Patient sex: M
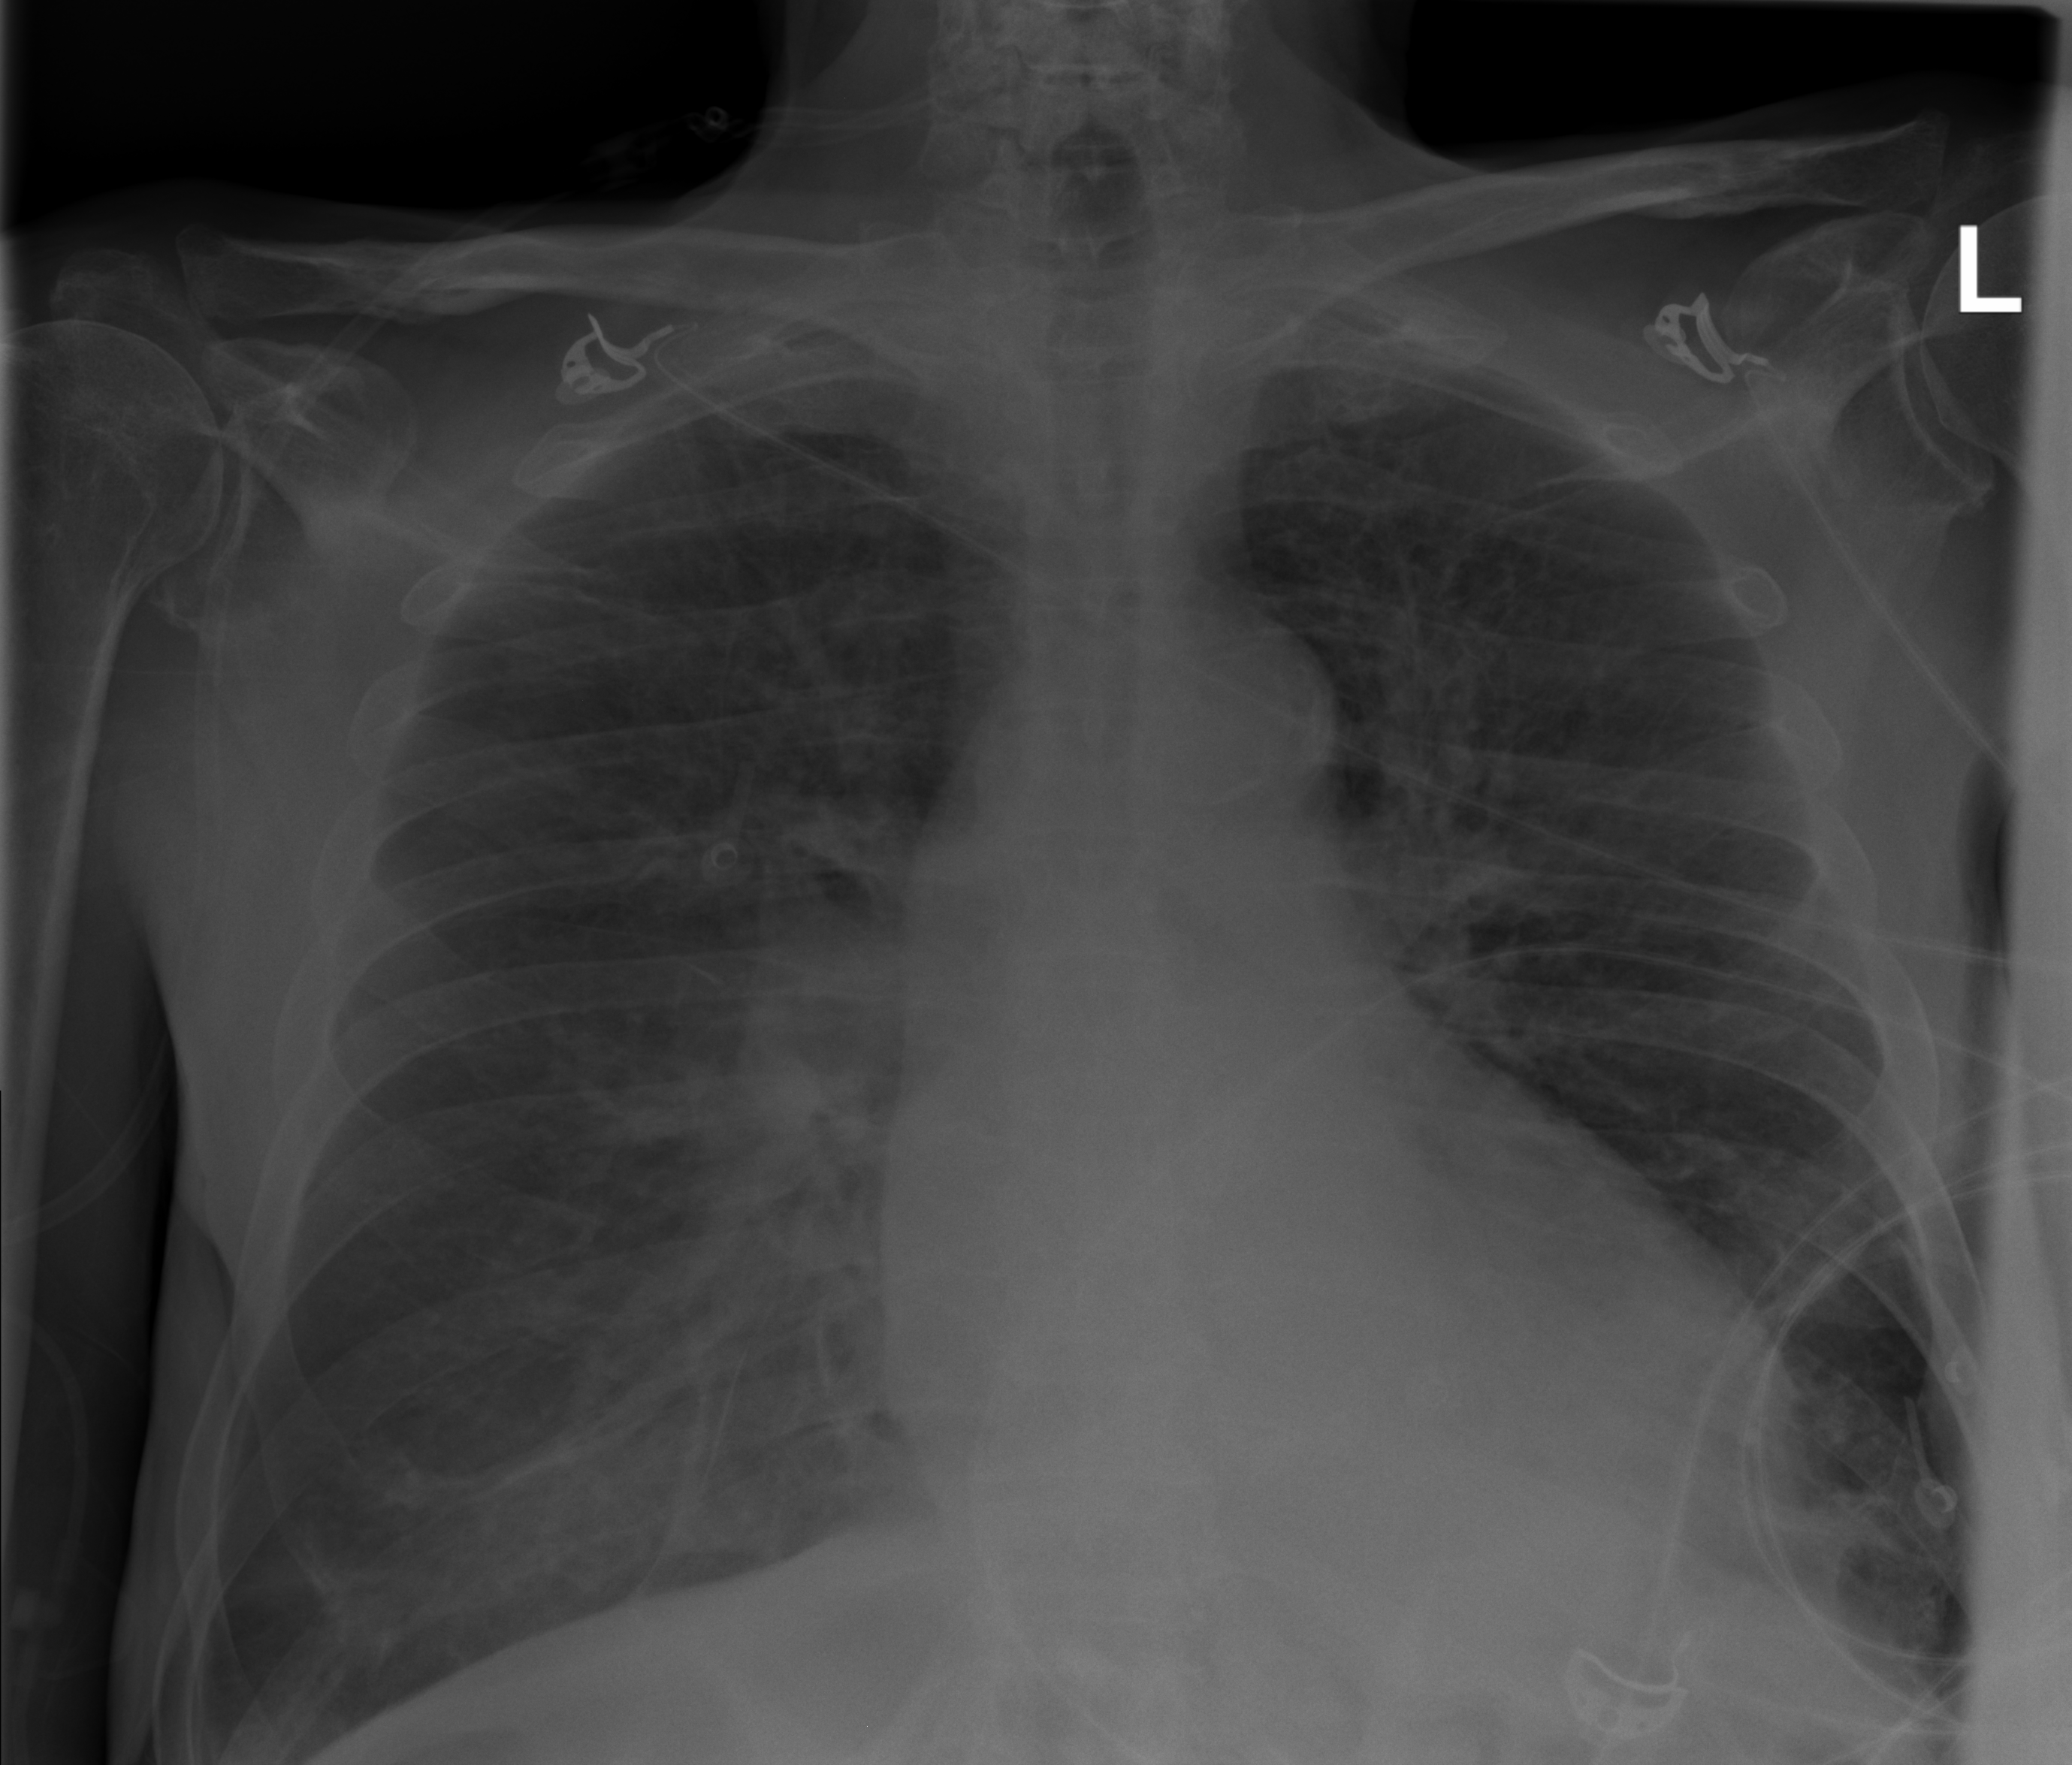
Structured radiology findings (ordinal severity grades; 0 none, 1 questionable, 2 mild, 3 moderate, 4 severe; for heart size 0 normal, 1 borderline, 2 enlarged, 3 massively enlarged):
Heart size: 1
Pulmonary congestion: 3
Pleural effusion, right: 0
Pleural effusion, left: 0
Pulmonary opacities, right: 3
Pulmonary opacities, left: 2
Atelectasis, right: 2
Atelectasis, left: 2